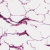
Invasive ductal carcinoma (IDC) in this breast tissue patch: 0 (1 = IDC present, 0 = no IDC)